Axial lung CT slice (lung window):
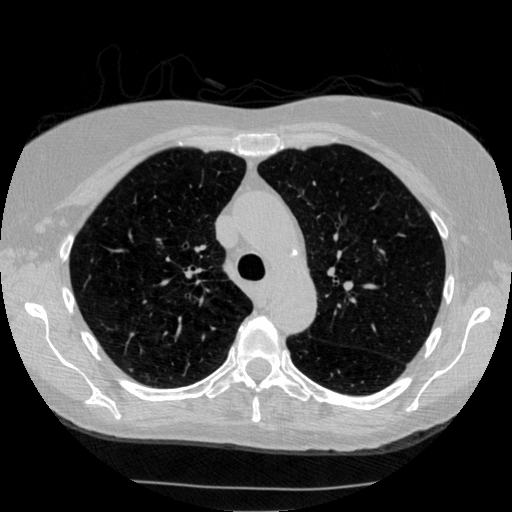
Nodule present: no